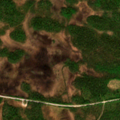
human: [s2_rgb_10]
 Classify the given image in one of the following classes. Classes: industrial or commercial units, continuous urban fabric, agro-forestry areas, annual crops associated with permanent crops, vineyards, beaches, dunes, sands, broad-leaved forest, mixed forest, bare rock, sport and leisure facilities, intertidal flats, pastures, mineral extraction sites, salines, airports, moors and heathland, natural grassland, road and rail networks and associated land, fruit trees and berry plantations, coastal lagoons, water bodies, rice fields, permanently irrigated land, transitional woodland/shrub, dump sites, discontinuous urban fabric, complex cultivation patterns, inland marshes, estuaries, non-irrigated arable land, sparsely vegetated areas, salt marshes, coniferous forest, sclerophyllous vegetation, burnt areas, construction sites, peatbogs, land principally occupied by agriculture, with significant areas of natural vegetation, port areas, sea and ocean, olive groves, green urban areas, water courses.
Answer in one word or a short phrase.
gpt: mixed forest, transitional woodland/shrub, peatbogs